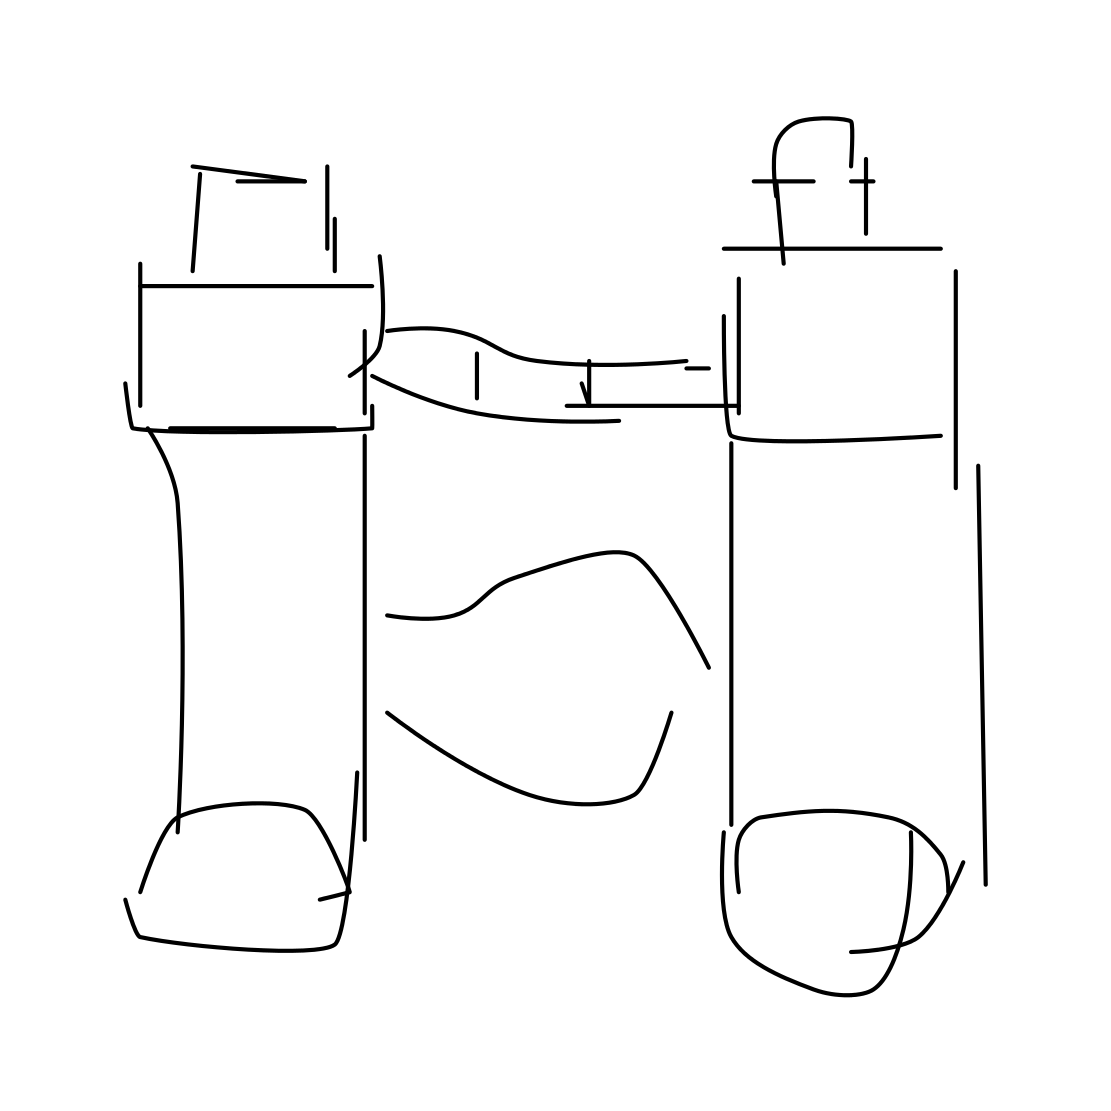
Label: binoculars